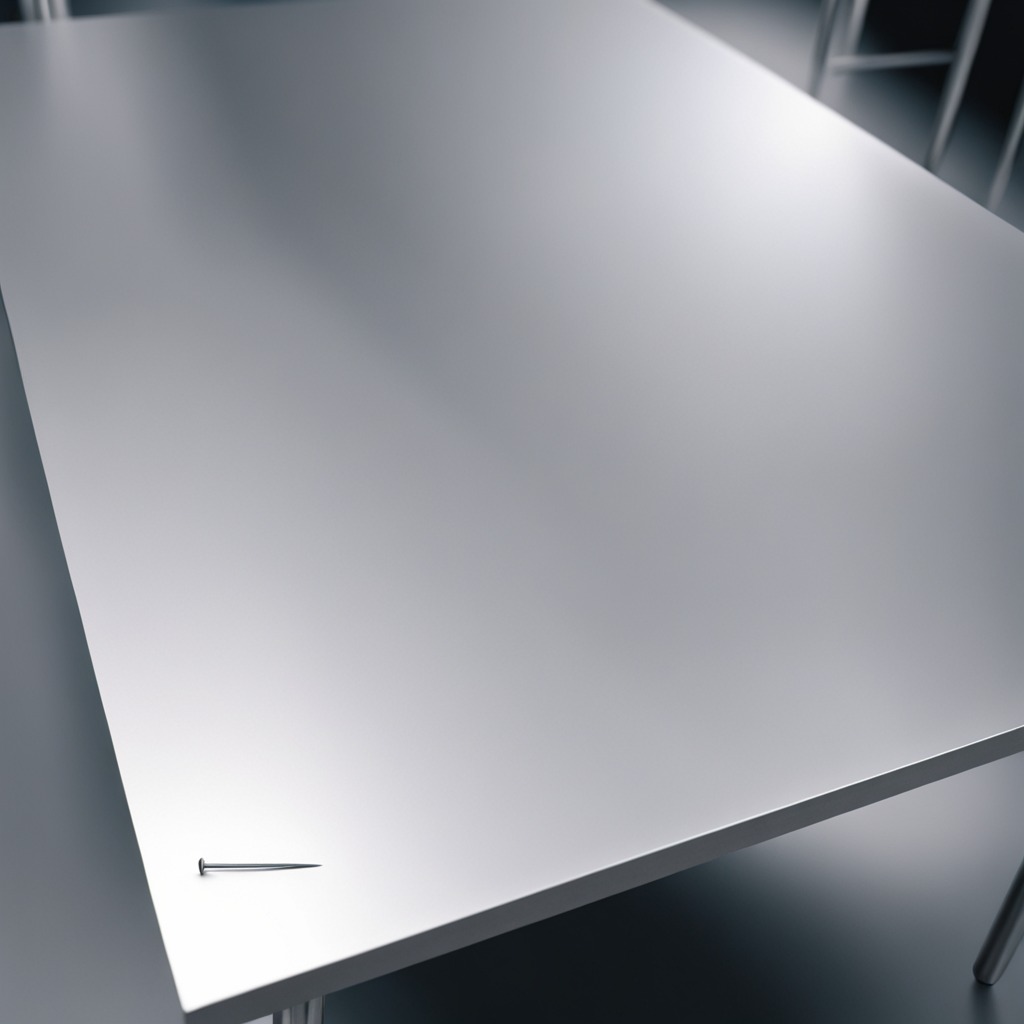
A nail is lying on a stainless steel table.